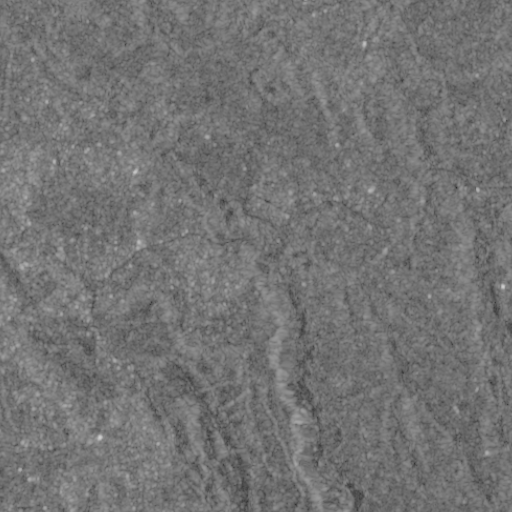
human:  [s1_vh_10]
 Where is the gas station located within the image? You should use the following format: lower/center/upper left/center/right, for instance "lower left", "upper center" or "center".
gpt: The gas station is located in the center left of the image.
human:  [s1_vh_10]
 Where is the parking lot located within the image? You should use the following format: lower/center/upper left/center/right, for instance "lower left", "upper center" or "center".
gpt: The parking lot is located in the upper left of the image.
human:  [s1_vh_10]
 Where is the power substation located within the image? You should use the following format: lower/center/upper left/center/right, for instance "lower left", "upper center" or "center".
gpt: The power substation is located in the center right of the image.
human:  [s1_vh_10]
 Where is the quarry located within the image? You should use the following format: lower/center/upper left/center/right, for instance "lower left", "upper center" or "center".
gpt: The quarry is located in the lower right of the image.
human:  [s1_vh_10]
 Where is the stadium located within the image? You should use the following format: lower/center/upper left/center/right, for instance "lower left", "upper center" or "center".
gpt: The stadium is located in the lower left of the image.
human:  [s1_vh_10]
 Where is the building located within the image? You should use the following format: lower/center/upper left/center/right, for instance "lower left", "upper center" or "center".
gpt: There is no building in the image.

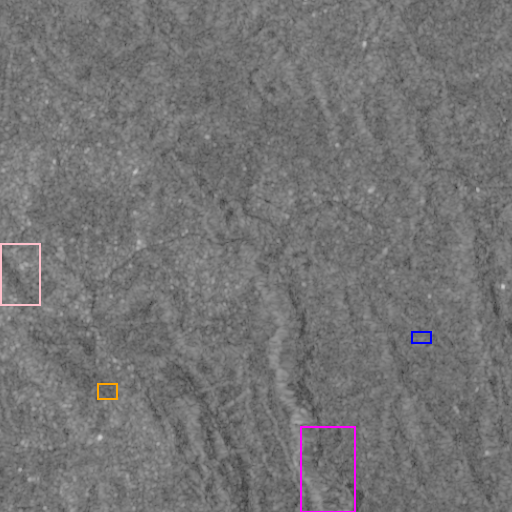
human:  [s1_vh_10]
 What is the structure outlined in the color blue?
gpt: The structure outlined in blue is a crop field.
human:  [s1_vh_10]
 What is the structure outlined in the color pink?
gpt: The structure outlined in pink is a park.
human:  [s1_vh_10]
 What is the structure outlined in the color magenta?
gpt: The structure outlined in magenta is a quarry.
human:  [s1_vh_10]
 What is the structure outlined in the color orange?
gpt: The structure outlined in orange is a stadium.
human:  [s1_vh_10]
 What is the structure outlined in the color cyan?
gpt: There is no cyan outline.